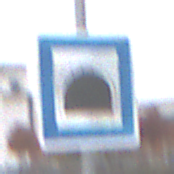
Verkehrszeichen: Tunnel
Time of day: Midday
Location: Outdoor (Suburban)
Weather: Overcast
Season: NotSpecified
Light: Natural